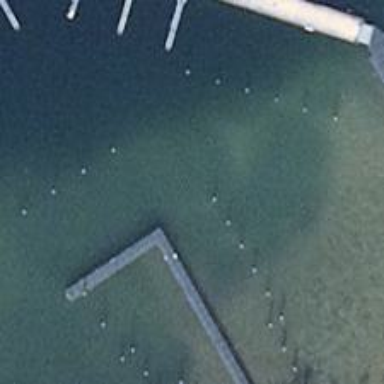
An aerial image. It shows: Man-made pier.